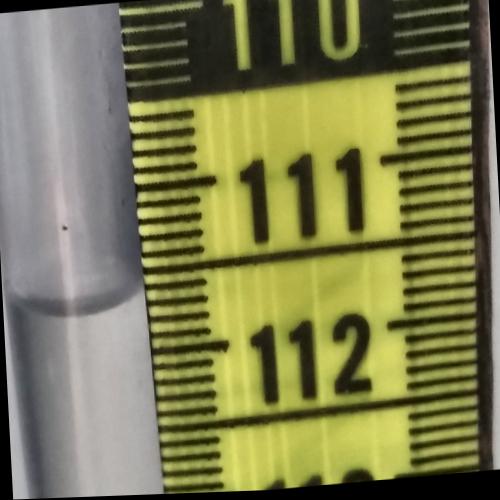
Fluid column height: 111.7 cm